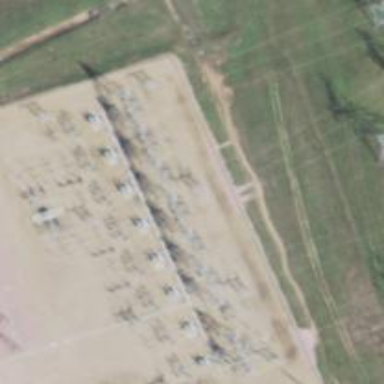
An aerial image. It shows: Switch used for power control.